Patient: sex F, age 57
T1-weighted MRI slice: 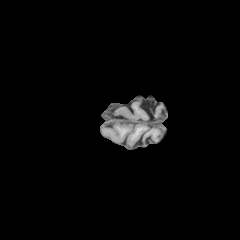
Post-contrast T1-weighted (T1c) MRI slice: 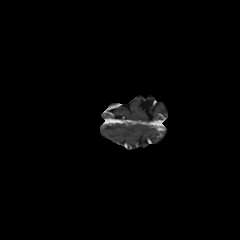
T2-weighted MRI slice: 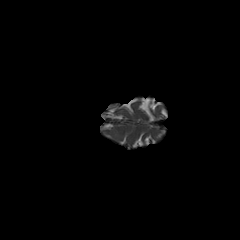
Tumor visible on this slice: no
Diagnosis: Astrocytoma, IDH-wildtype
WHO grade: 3